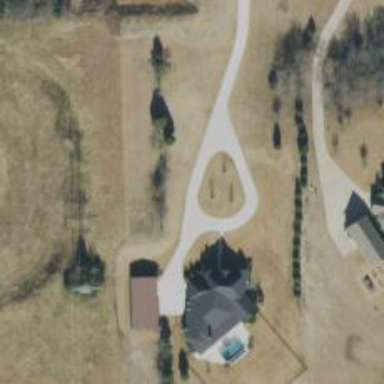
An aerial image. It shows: Driveway leading to service road.